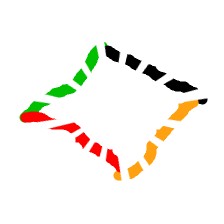
Shape: rhombus